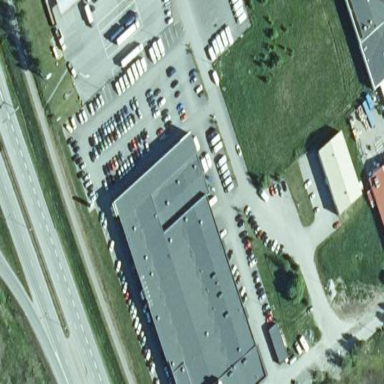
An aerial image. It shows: Building that houses car shop.